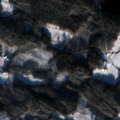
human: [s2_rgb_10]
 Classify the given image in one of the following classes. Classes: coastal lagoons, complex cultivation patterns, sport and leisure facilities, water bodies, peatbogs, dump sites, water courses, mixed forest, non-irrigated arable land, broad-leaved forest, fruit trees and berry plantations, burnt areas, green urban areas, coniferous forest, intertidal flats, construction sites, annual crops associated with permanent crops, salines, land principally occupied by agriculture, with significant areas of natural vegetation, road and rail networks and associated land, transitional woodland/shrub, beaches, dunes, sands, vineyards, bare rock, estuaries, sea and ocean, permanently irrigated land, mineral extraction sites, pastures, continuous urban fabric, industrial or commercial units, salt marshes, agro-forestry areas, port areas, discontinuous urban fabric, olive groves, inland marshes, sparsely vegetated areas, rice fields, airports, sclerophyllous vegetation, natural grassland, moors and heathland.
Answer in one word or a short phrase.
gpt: land principally occupied by agriculture, with significant areas of natural vegetation, coniferous forest, mixed forest, water bodies